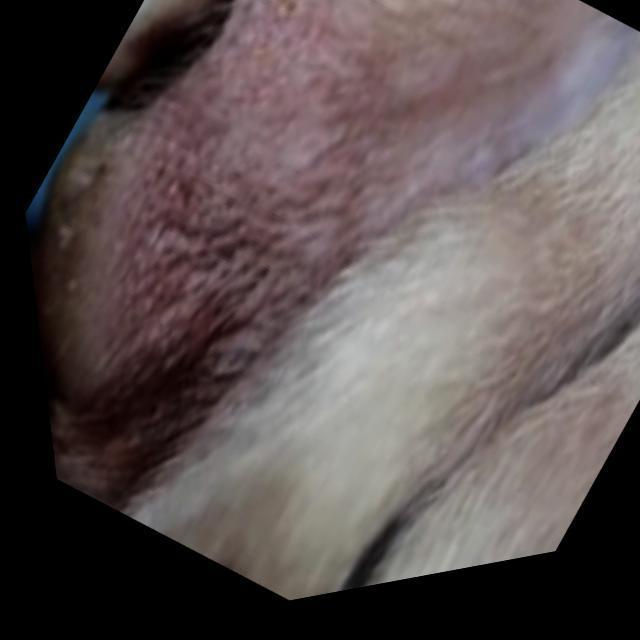
Canine fungal skin infection — characterized by alopecia, scaling, crusting, and circular lesions. Common agents include Malassezia and Candida species.